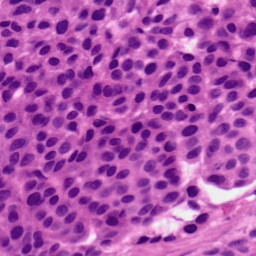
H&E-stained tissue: Skin